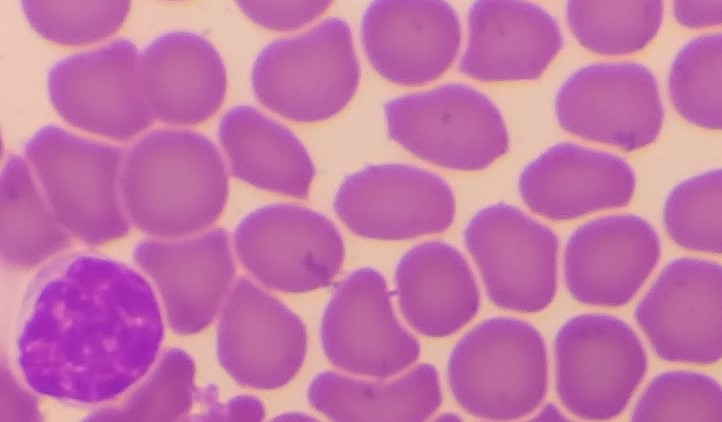
White blood cell type: Lymphocyte